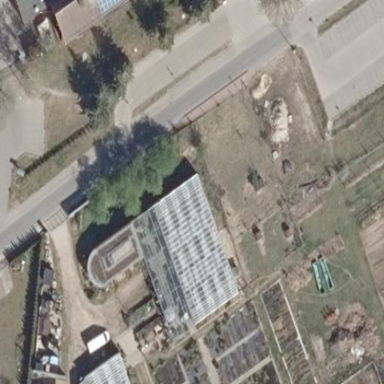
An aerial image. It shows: Greenhouse used for horticulture.